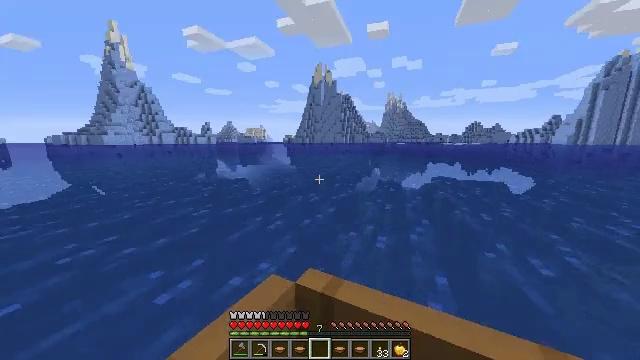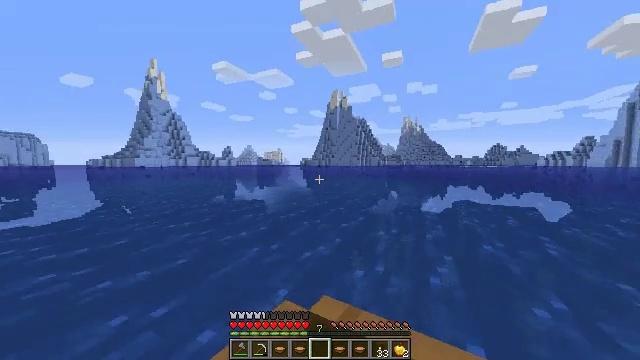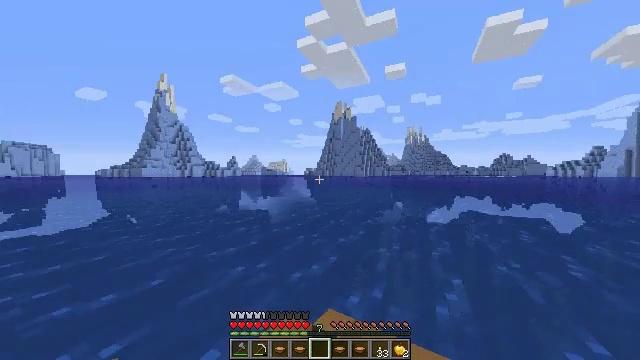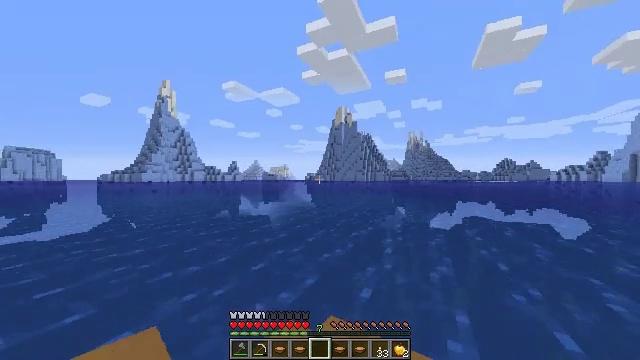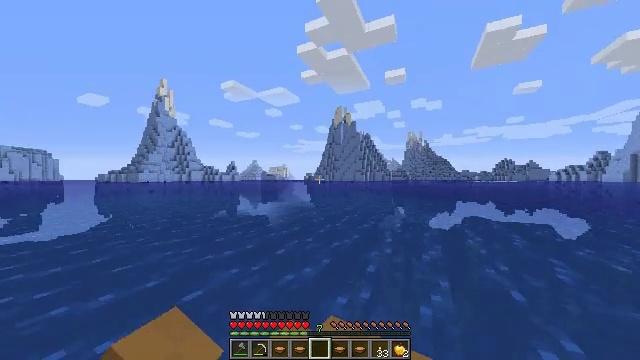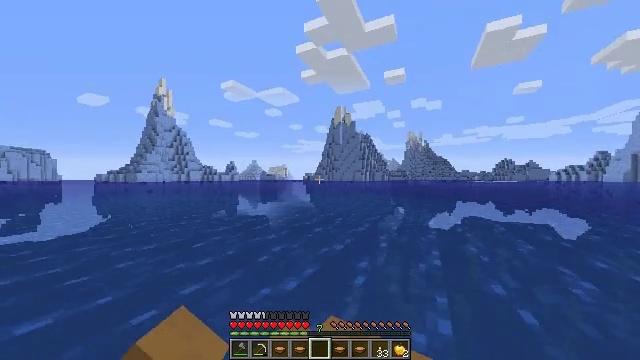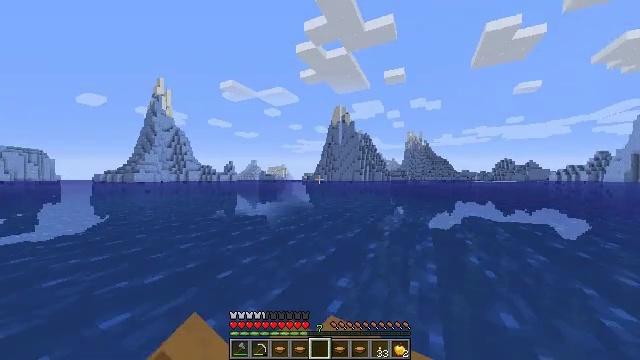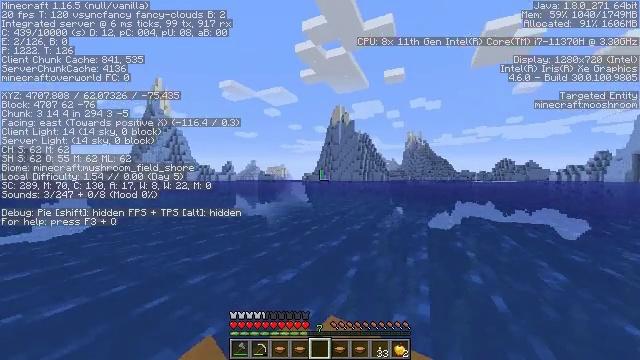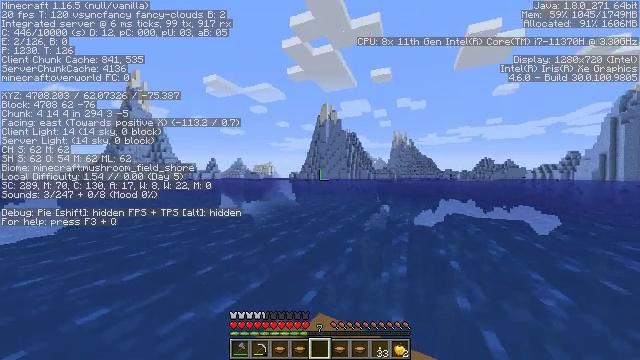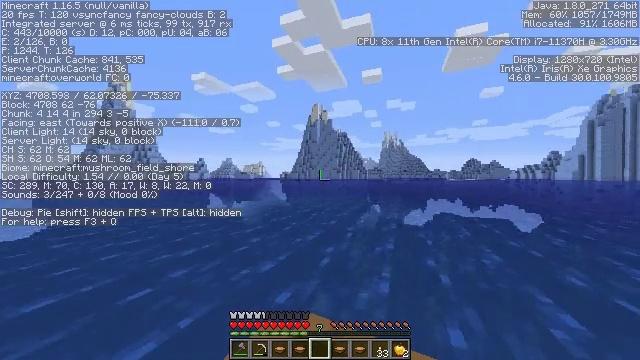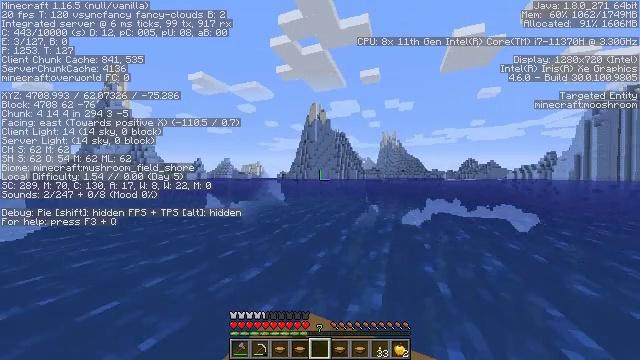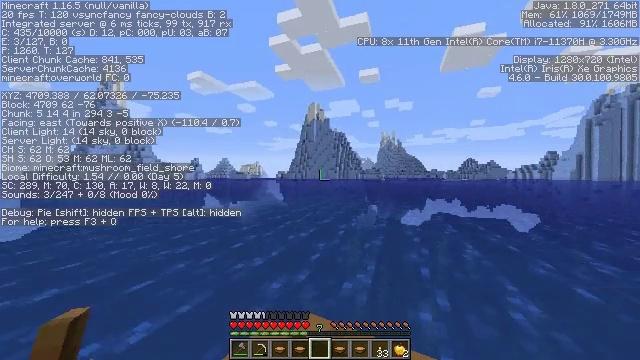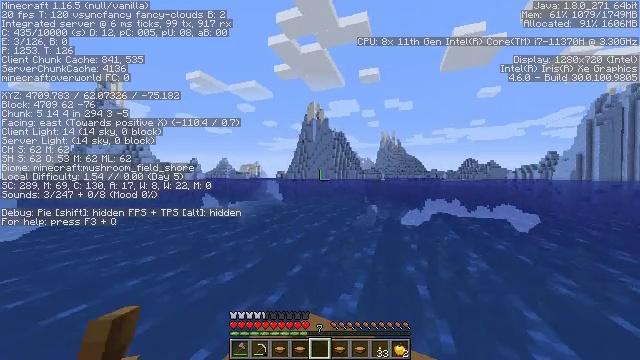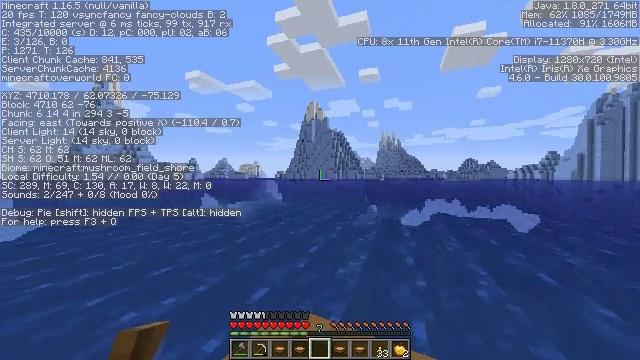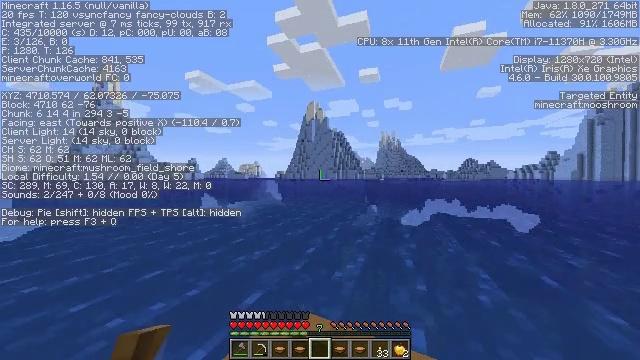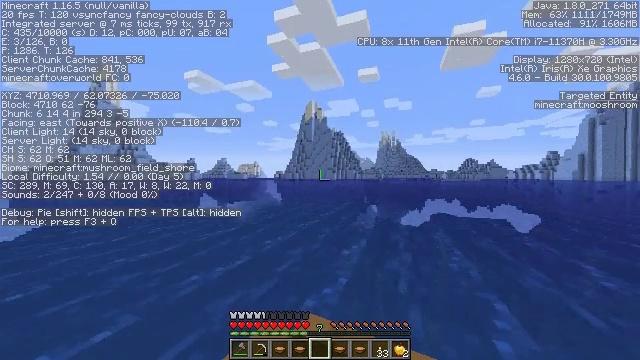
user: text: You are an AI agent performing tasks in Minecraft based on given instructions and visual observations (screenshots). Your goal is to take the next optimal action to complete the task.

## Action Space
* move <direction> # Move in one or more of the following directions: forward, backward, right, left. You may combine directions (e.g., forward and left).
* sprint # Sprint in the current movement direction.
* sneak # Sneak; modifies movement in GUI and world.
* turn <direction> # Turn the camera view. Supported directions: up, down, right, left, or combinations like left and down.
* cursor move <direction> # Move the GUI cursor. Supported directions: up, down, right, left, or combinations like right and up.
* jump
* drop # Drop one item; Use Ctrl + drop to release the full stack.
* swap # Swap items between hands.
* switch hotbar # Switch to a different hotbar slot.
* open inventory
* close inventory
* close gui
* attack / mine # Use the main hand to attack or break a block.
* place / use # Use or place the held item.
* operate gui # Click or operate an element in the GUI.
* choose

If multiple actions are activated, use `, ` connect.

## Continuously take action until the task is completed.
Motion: motion action
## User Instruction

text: Drop a mushroom stew.
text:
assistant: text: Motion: move forward, turn left and up
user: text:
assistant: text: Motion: move forward, turn left and up
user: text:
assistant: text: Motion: move forward, turn up
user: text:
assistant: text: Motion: move forward
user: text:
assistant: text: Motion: move forward
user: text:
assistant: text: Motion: move forward
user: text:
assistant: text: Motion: move forward
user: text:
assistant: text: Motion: move forward, turn right
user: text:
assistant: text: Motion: move forward, turn right
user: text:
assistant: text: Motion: move forward
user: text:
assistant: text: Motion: move forward
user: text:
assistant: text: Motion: move forward
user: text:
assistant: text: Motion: move forward
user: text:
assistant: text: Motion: move forward
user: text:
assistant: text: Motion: move forward
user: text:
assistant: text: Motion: move forward
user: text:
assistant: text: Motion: move forward
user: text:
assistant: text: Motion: move forward
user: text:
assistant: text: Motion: move forward
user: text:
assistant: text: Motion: move forward
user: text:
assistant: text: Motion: move forward
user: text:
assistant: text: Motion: move forward
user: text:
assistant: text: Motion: move forward
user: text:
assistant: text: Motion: move forward
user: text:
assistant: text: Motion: move forward
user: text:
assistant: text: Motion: move forward
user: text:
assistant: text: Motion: move forward
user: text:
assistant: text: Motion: move forward
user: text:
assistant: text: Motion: move forward
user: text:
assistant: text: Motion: move forward